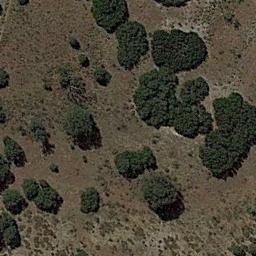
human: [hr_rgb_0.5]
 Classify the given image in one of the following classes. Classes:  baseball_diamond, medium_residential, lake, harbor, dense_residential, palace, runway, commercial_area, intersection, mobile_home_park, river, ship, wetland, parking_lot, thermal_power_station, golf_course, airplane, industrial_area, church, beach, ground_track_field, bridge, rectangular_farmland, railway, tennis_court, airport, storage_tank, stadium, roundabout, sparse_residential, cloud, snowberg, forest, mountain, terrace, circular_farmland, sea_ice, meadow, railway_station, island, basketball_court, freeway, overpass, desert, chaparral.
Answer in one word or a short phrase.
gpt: chaparral